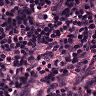
Metastatic tissue present: no